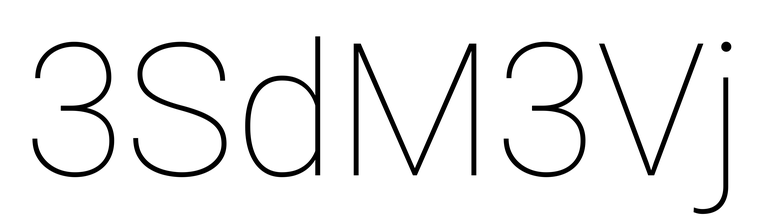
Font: Roboto_Thin